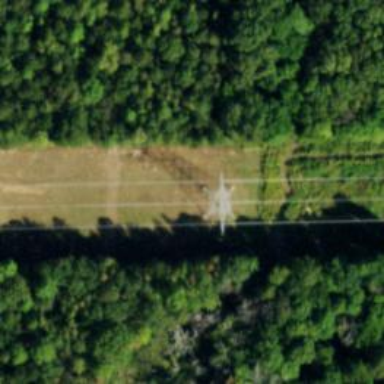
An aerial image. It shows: Lattice structure tower.